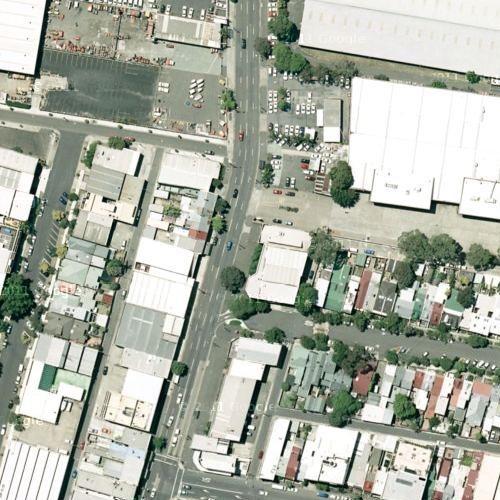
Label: sydney